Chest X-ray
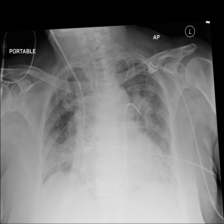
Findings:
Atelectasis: negative
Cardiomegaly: negative
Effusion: negative
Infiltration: positive
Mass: negative
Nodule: negative
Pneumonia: negative
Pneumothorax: negative
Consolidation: negative
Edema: negative
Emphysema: negative
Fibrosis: negative
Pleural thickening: negative
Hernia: negative